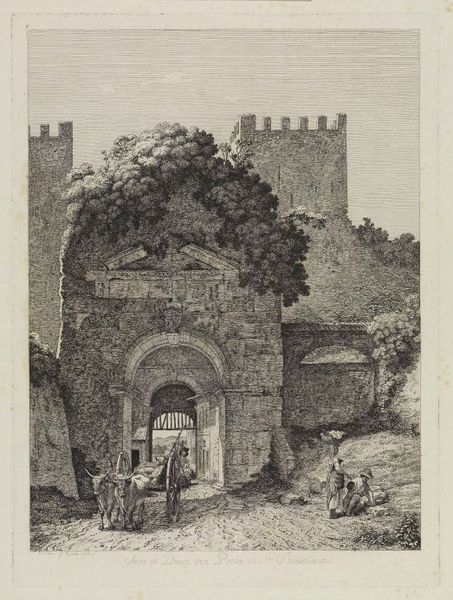
Titel: Rom: Arco di Druso an der Porta S. Sebastiano
Künstler: Jacob Wilhelm Mechau
Standort: Karlsruhe
Institution: Staatliche Kunsthalle Karlsruhe
Schlagwörter: baum, berg, blätter, himmel, mann, meer, schatten, weiß, bäume, landschaft, menschen, sitzen, stadt, frau, grau, holz, hut, licht, männer, schwarz, straße, zeichnung, schloss, tier, tiere, weg, wiese, alt, stein, steine, hügel, kühe, büsche, gitter, blatt, pflanze, pflanzen, wald, arbeit, bauern, handel, karren, räder, turm, papier, bogen, süden, last, spuren, berge, giebel, mauer, grafik, graphik, kuh, pause, rast, kutsche, ziehen, rand, karre, rad, rundbogen, wagen, romantik, gewächs, bauer, tor, zinnen, befestigung, verfall, eingang, spitzweg, ruine, rinder, buch, burg, türme, torbogen, festung, druck, druckgrafik, radierung, stich, seite, bleistift, gravur, fahren, fries, dreiecksgiebel, portal, stadttor, ehepaar, öffnung, pforte, mauern, wanderer, dreck, menschengruppe, stadtmauer, ausgang, weinlaub, hörner, kupferstich, abzug, gespann, graustufen, bulle, ochse, ochsen, ochsengespann, stier, wegesrand, verfallen, zinne, bewuchs, überwuchert, tiefdruck, torbau, fallgitter, ochsenkarren, zugtiere, aufhelfen, timpanon, tüme, torgebäude, oschsen, türme mit zinnen, stiriche, hittem